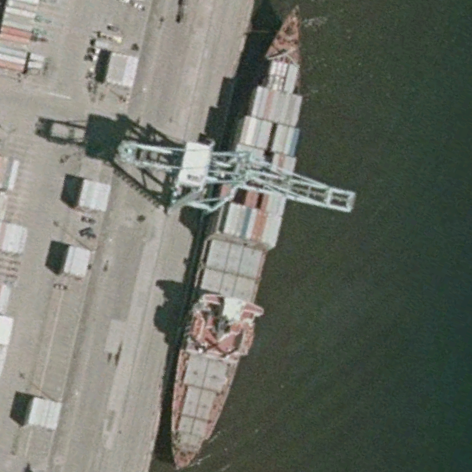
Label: Container_ship